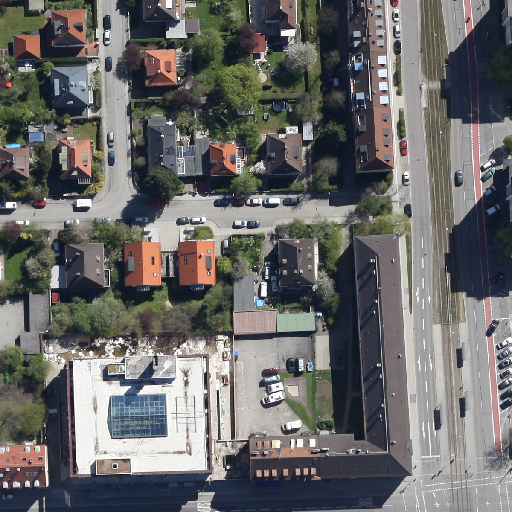
Referring expression: light-duty vehicle in the parking area